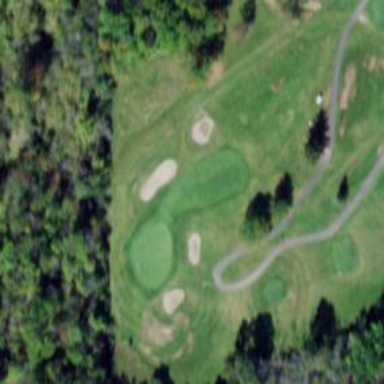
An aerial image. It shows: Golf hole.